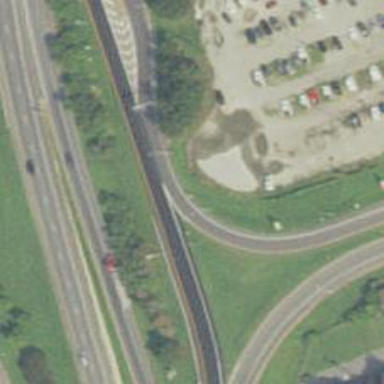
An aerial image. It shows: Asphalt motorway link.